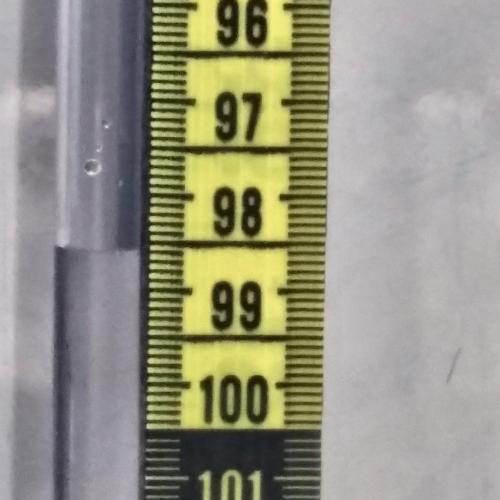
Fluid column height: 98.6 cm